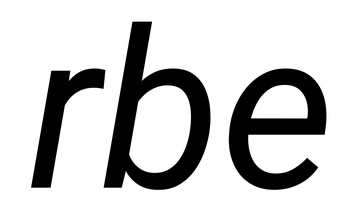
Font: Roboto-Italic_Italic